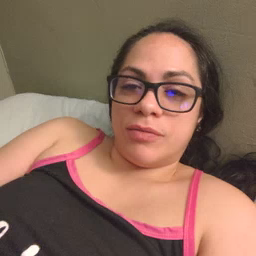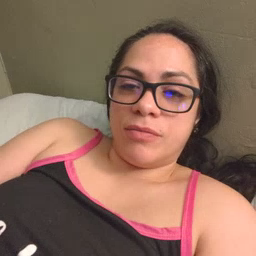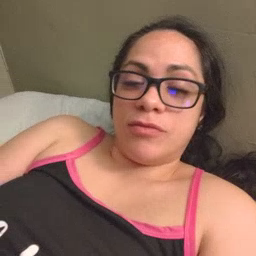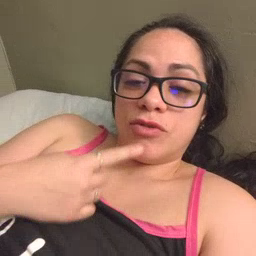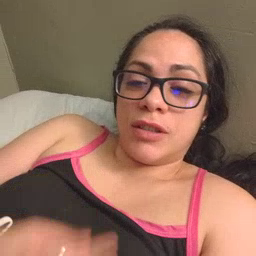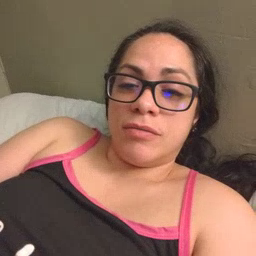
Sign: red